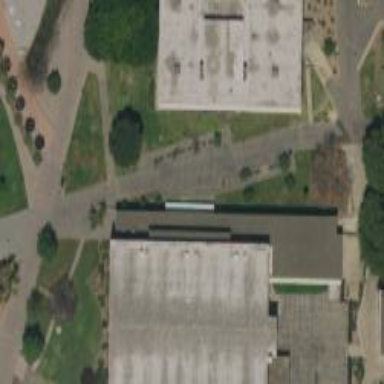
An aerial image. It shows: Sports center building.